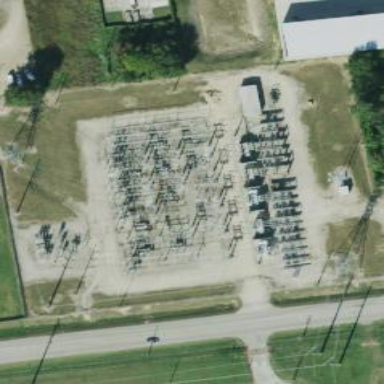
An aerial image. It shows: Switch for power supply.